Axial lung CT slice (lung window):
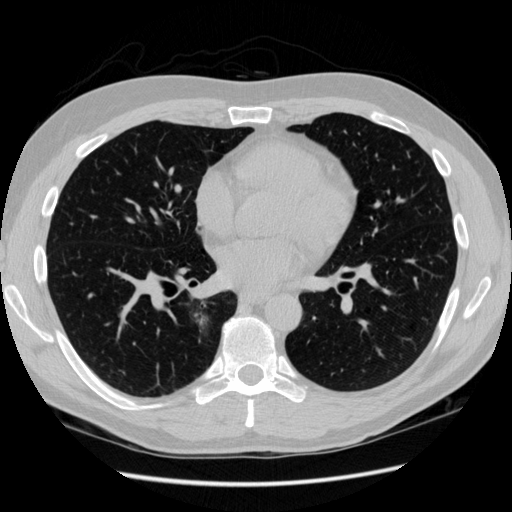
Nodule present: no